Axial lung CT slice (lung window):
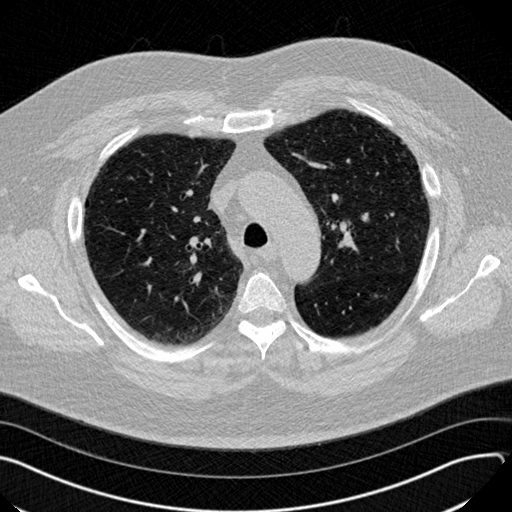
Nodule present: no